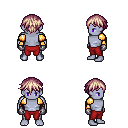
a pixel art fantasy rpg character, male body template, dark elf, purple skin, gold arm armor, red pants, white blonde short bangs hairstyle, metal gloves, four views (front, back, left, right), 2x2 character sprite sheet, small pixel art, hard edges, no anti-aliasing